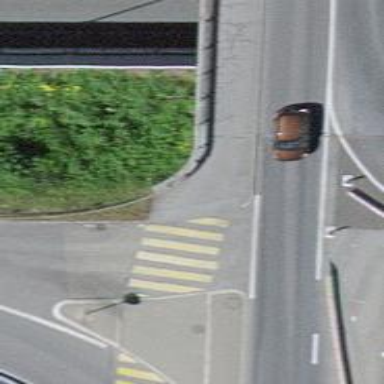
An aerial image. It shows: Kerb serving as barrier.